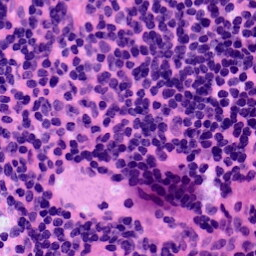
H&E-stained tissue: LymphNode